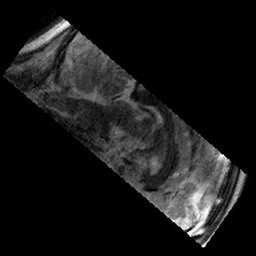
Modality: T2w
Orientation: sagittal
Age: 10
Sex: female
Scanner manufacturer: siemens
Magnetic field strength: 3 T
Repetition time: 9.23 s
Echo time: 0.067 s